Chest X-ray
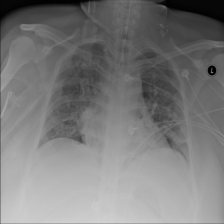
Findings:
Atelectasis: negative
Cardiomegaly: negative
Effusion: negative
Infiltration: negative
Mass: negative
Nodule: negative
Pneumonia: negative
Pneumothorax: negative
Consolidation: negative
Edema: negative
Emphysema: negative
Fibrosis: negative
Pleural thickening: negative
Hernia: negative